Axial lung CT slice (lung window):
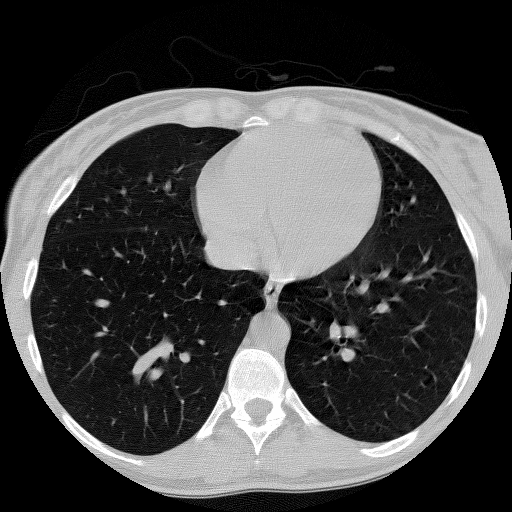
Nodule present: no